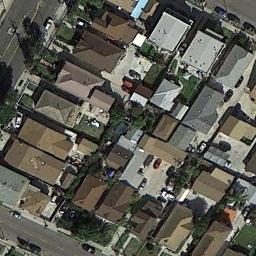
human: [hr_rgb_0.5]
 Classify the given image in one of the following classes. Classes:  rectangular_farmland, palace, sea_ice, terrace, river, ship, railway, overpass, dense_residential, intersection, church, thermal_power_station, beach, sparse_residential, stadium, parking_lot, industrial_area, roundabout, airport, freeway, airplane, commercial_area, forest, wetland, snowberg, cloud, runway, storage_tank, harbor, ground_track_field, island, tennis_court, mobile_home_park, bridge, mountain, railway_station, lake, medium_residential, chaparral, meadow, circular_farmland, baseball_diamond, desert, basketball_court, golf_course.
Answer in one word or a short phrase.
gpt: dense_residential